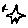
Label: star